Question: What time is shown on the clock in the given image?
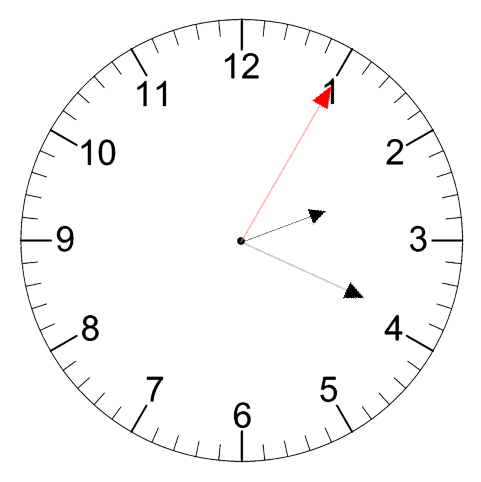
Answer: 02:19:05